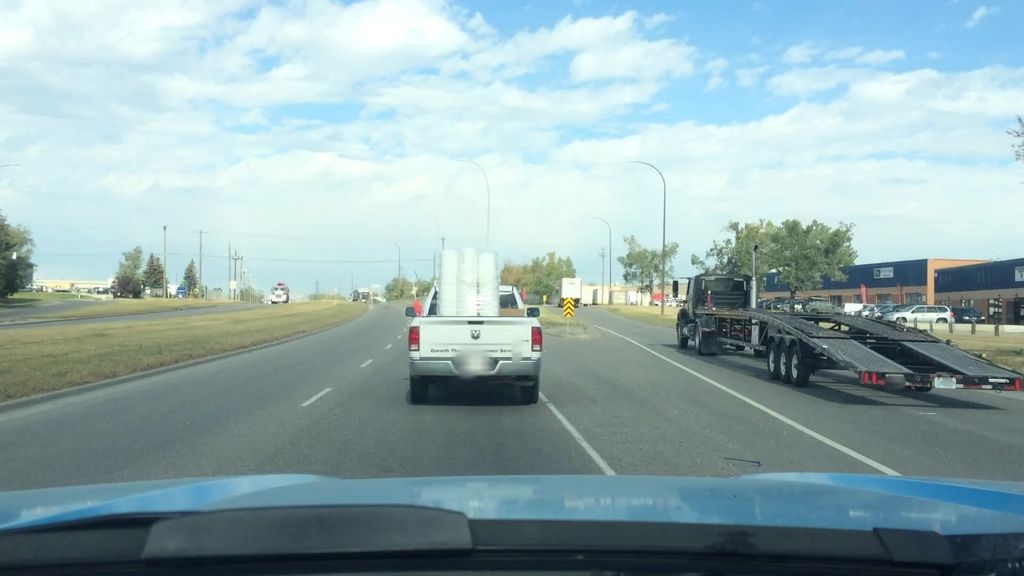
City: calgary